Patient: sex M, age 53
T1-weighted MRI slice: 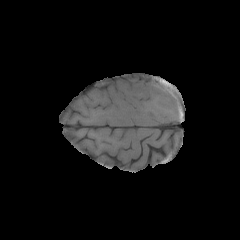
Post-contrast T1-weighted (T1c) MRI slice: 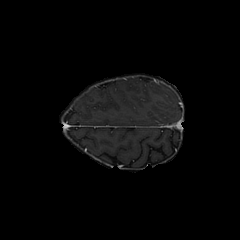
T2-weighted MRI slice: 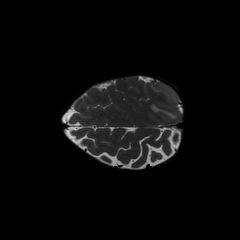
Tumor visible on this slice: yes
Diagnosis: Glioblastoma, IDH-wildtype
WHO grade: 4